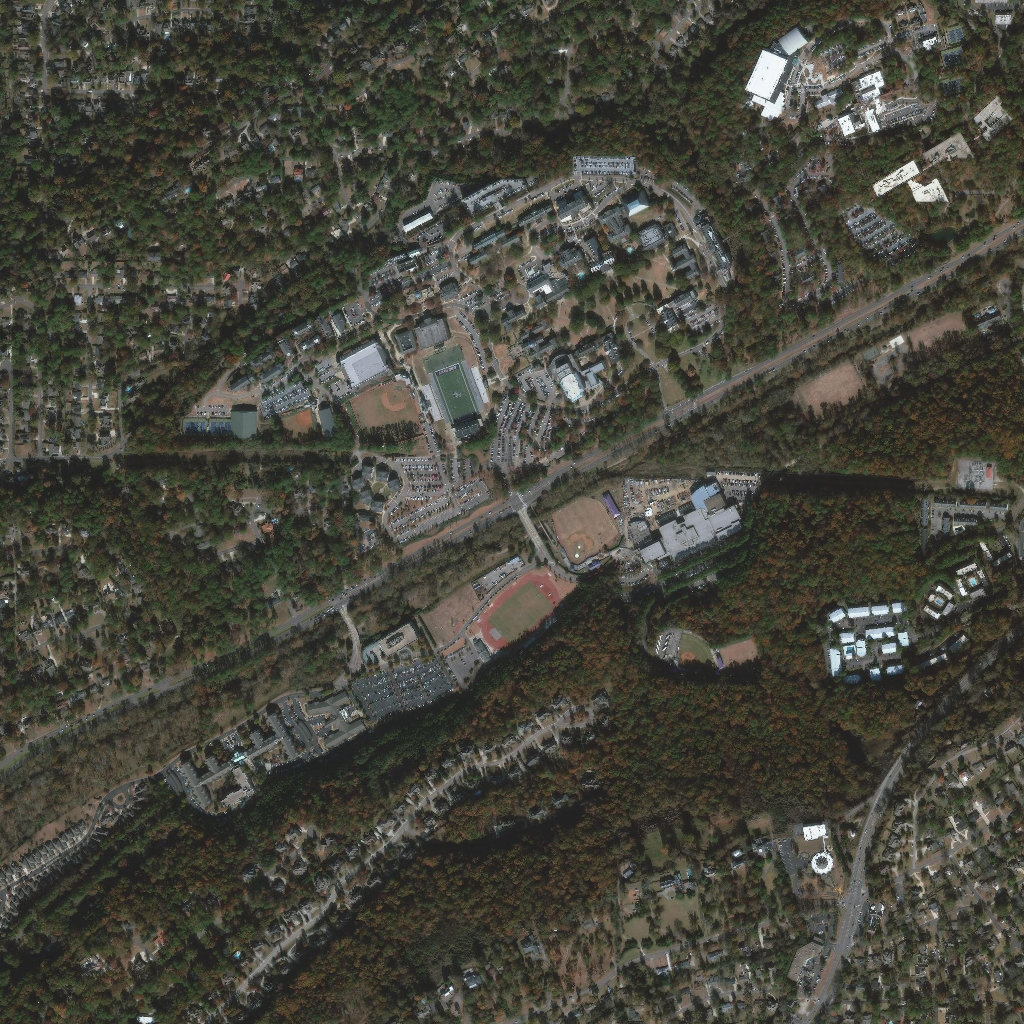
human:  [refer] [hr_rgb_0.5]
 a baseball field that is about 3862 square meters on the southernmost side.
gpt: <box>[[66, 61, 69, 65, 0]]</box>